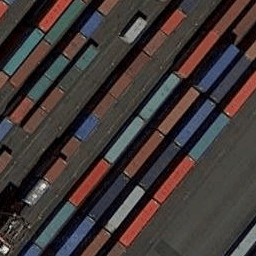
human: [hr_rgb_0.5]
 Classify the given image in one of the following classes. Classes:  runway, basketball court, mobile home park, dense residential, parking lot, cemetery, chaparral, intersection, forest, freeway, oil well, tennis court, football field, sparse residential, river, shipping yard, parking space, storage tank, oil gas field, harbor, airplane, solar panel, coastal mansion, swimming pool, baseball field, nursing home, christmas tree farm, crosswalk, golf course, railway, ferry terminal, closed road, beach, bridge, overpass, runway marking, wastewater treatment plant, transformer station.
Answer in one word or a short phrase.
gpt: shipping yard